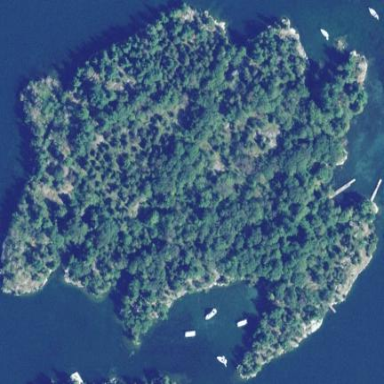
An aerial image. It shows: Islet covered with woodland.